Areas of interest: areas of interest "Zhenyi Academy"
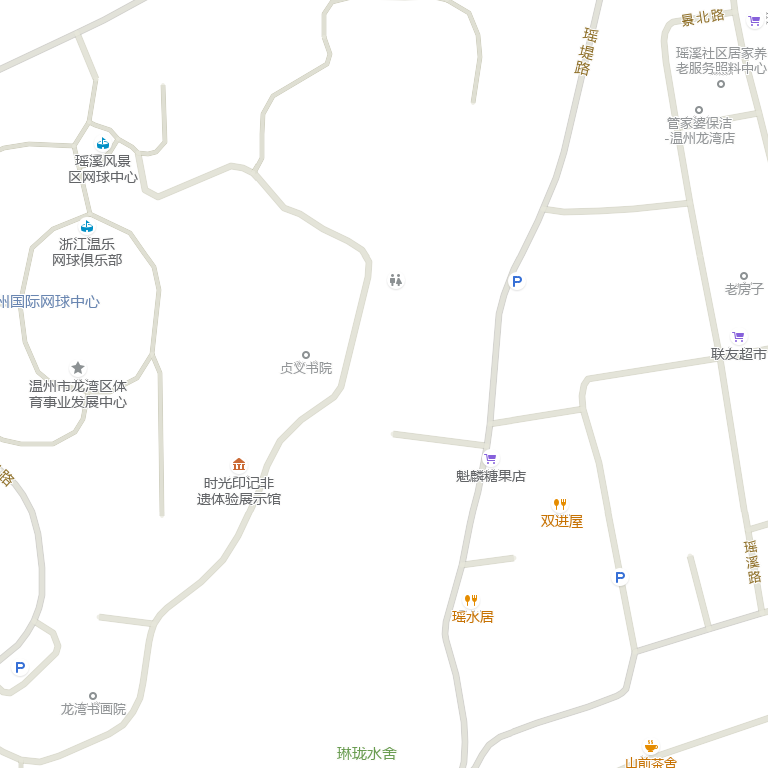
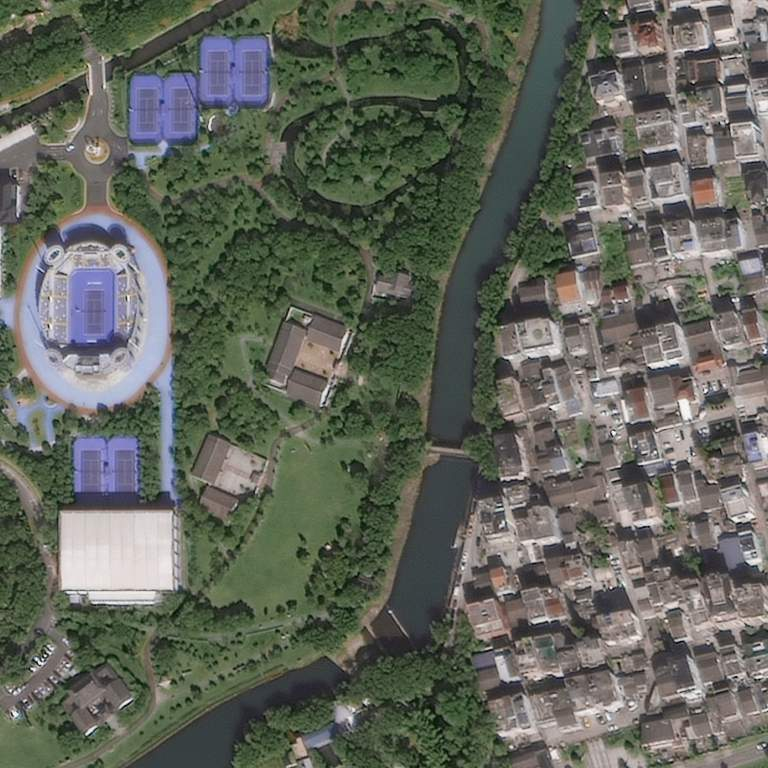